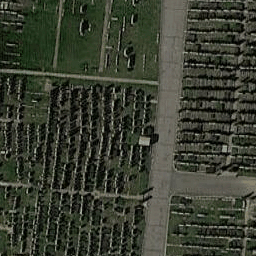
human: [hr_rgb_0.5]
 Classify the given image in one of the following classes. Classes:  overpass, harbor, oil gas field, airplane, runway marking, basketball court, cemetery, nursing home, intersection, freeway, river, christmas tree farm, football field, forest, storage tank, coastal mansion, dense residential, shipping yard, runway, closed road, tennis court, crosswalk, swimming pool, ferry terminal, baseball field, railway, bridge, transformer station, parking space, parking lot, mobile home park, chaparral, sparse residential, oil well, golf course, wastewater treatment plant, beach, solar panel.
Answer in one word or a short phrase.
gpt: cemetery